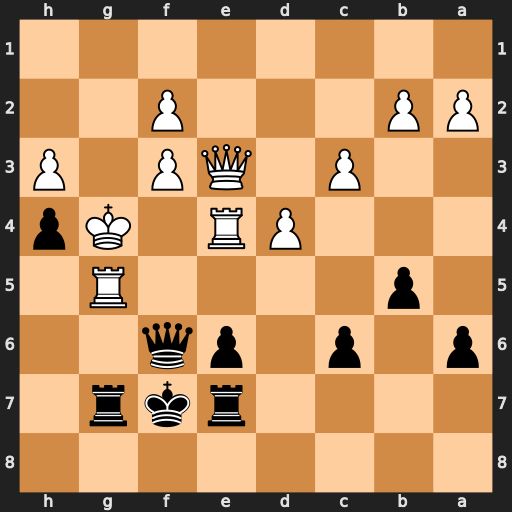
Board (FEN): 8/4rkr1/p1p1pq2/1p4R1/3PR1Kp/2P1QP1P/PP3P2/8
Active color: b
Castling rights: -
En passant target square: -
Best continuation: Qf5+ Kxh4 Rh7+ Kg3 Qxh3+ Kf4 Qh2+